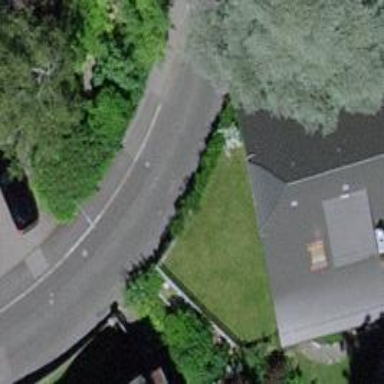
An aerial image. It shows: Retaining wall.